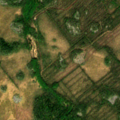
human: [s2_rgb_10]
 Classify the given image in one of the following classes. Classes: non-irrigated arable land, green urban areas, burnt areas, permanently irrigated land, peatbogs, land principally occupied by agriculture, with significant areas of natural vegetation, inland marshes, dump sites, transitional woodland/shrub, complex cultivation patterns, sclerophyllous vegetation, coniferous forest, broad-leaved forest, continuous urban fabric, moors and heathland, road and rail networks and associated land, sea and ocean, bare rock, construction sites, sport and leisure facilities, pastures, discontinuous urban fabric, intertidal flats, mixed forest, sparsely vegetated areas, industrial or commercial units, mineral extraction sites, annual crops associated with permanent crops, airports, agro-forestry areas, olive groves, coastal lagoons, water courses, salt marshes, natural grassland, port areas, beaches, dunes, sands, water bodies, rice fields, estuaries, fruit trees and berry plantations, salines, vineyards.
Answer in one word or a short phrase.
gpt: coniferous forest, mixed forest, transitional woodland/shrub, peatbogs